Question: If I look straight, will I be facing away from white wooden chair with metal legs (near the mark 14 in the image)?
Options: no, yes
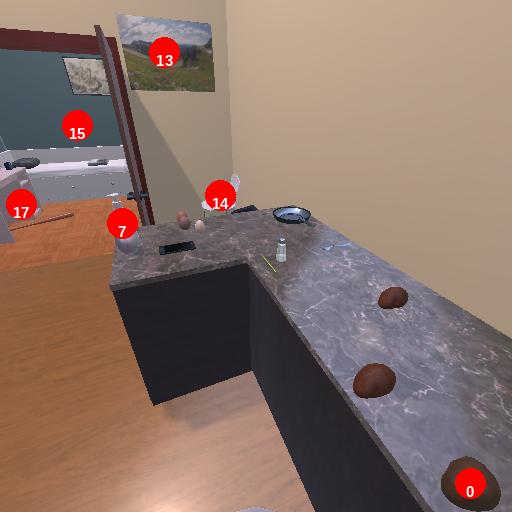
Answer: no